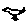
Label: bird